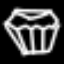
Label: diamond